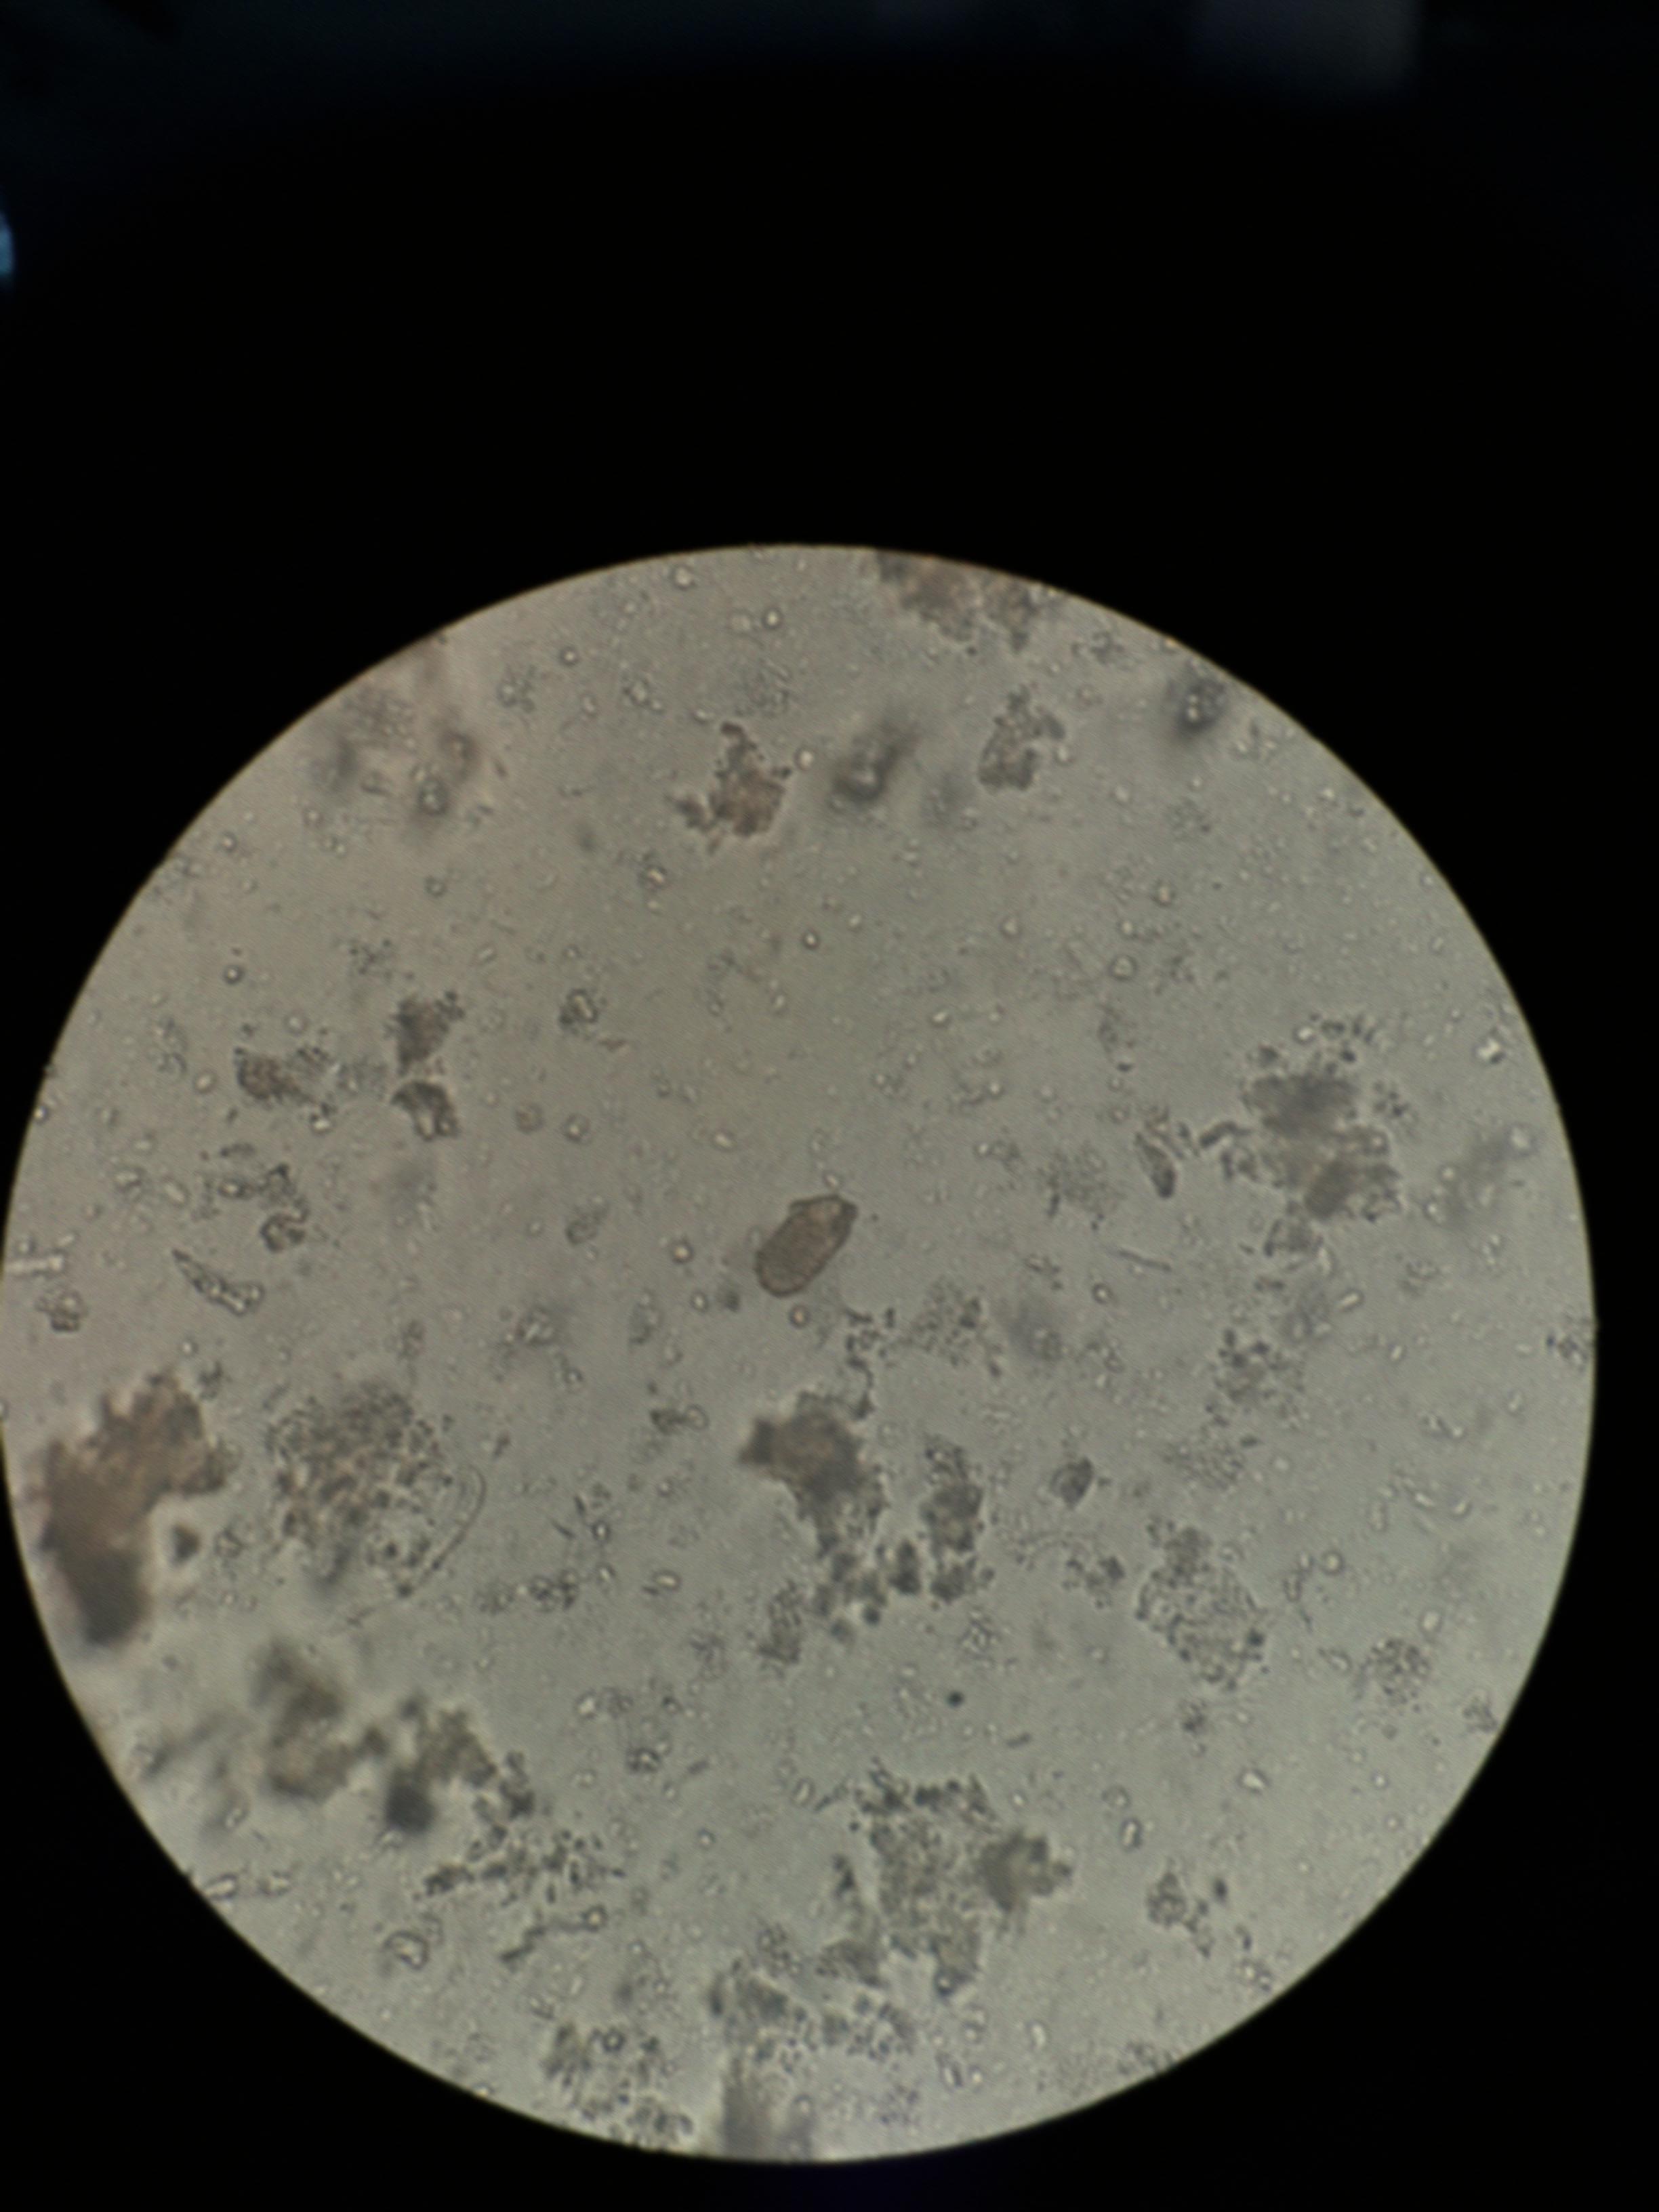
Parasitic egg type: Capillaria philippinensis